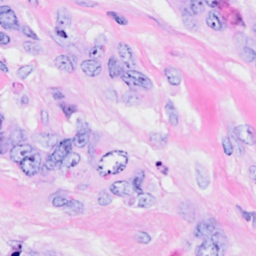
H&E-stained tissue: Breast